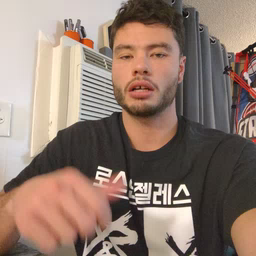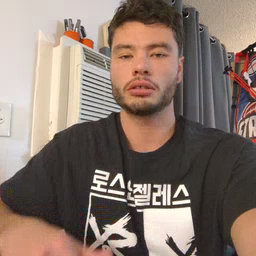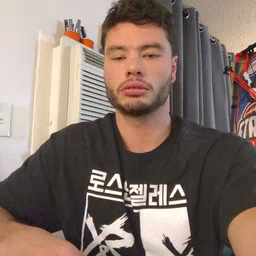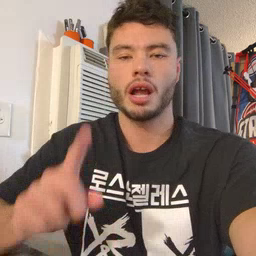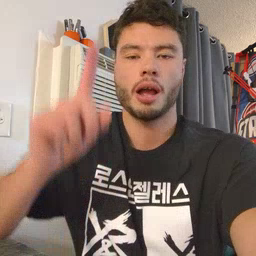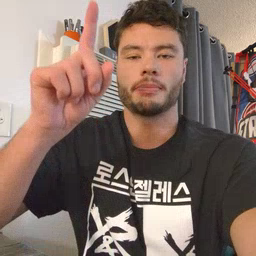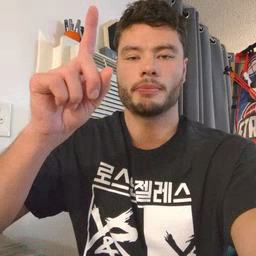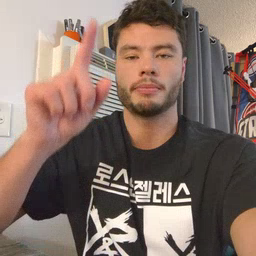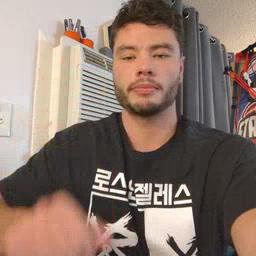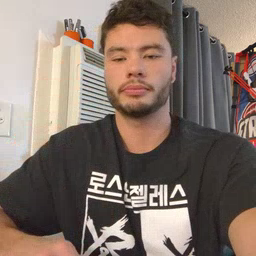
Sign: up